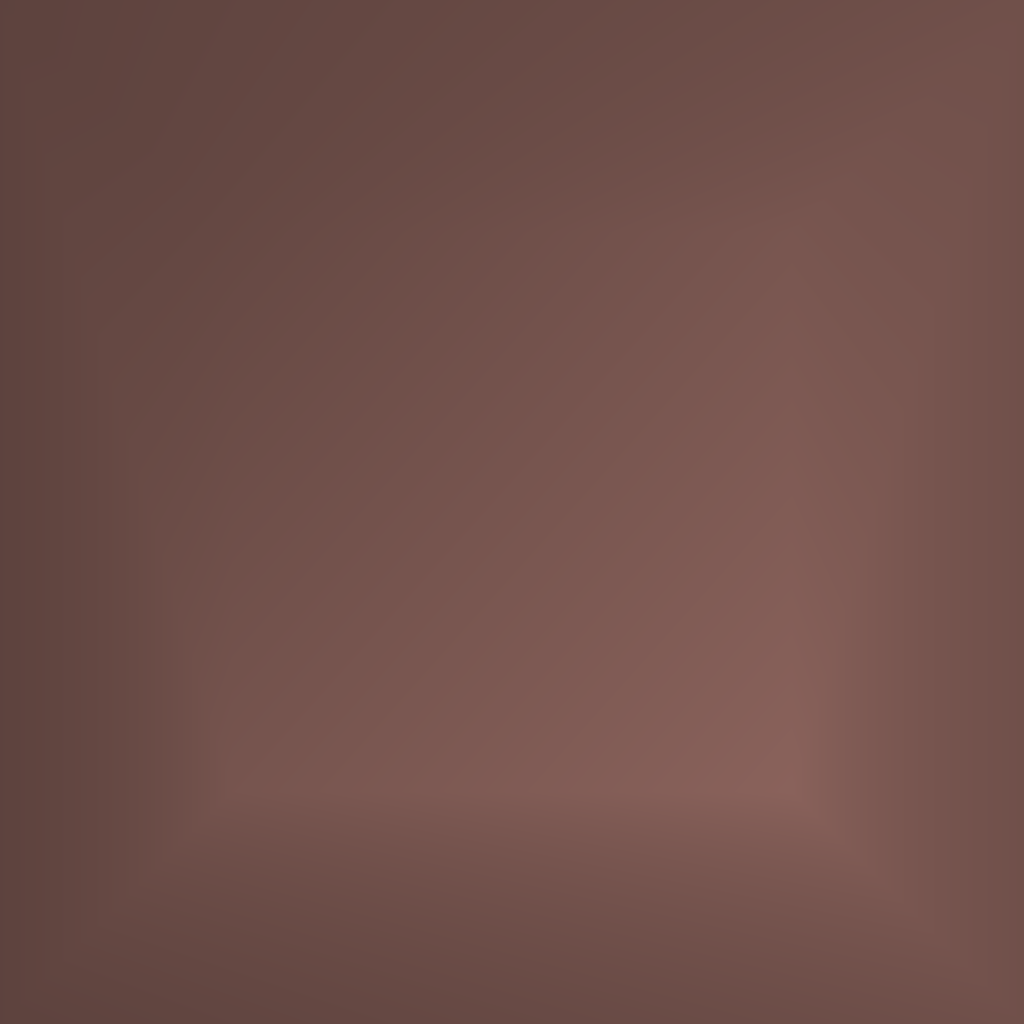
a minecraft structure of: modern teleport bad low quality